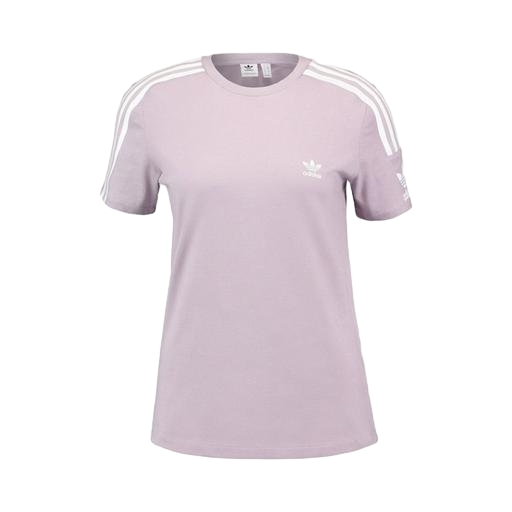
3-stripe ringer tee, mid t-shirt, sleeve tee, white background